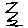
Label: zigzag